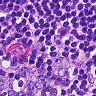
Metastatic tissue present: no